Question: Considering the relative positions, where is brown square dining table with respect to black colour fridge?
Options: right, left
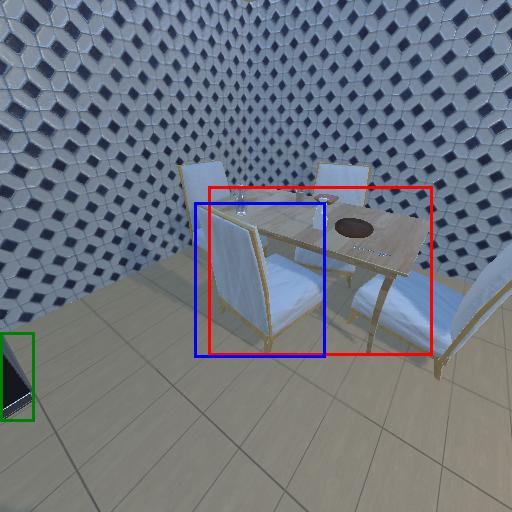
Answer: right